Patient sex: M
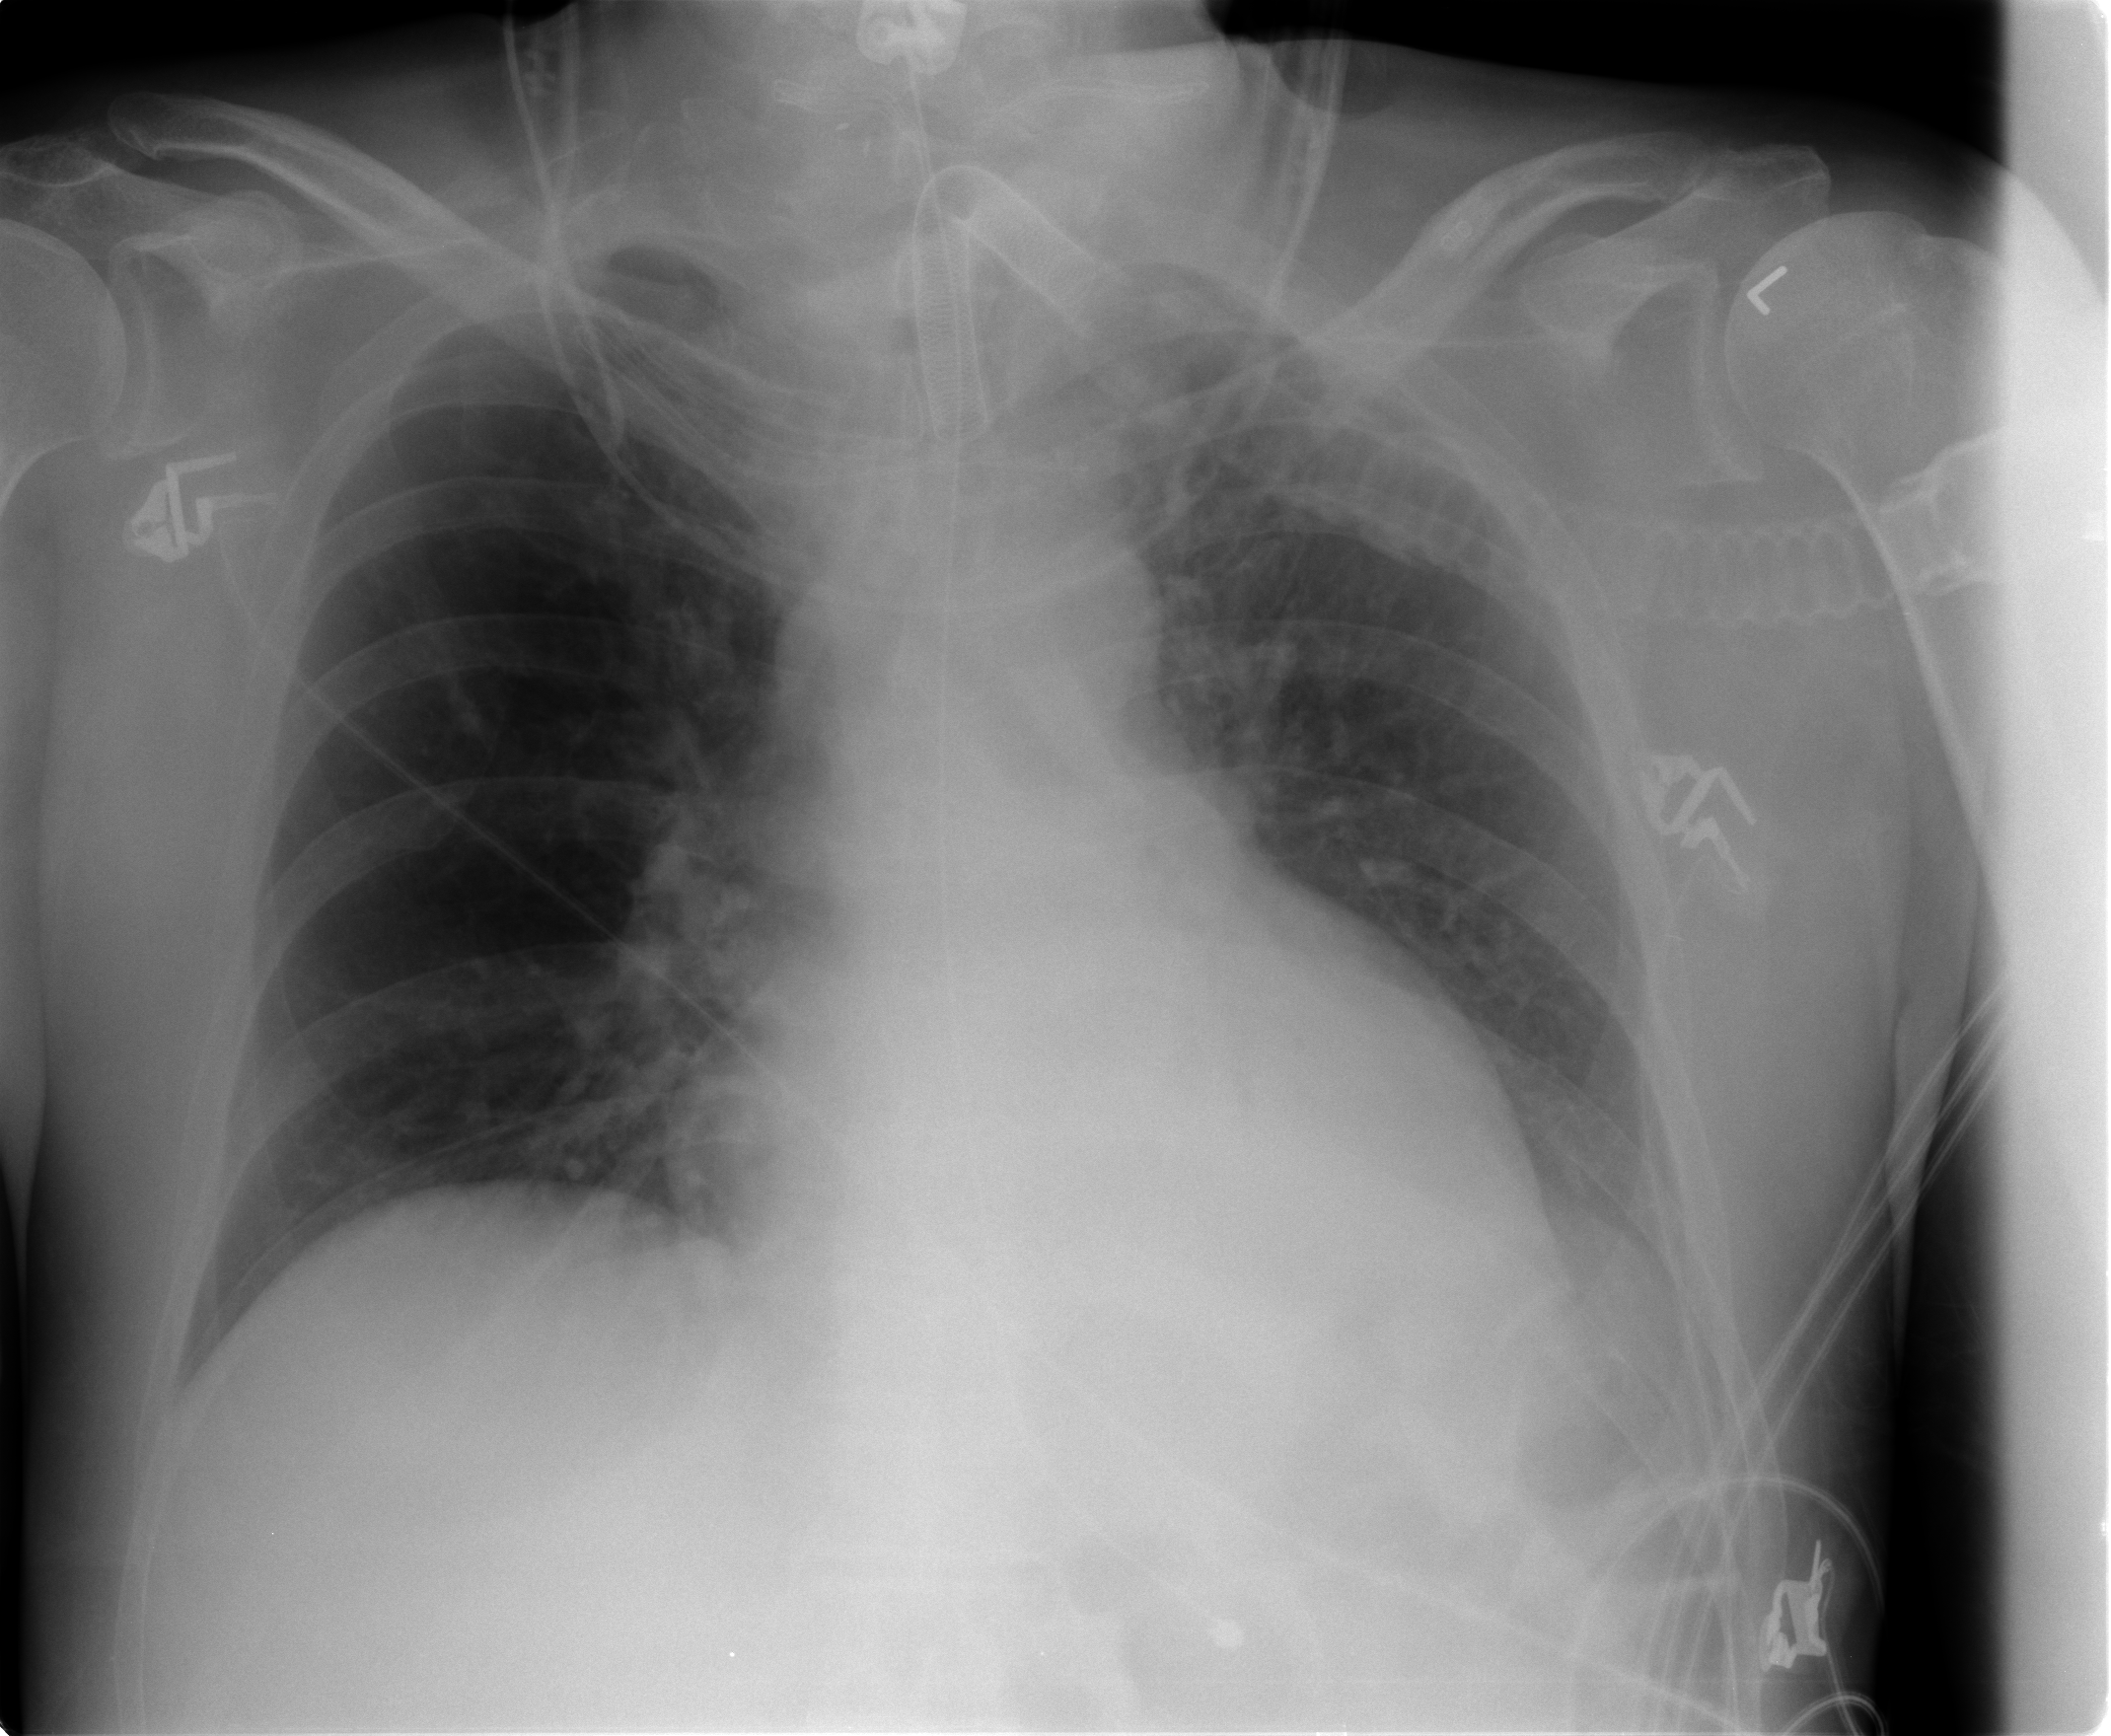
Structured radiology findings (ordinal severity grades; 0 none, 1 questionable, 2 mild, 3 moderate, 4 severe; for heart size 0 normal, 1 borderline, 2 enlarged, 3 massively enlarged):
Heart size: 0
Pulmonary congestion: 2
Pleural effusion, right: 0
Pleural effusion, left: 2
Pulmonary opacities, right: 0
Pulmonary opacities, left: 2
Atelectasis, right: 2
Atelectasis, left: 2